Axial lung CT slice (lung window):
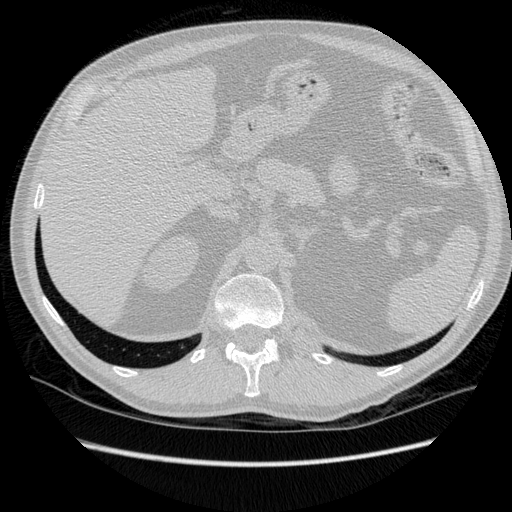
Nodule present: no